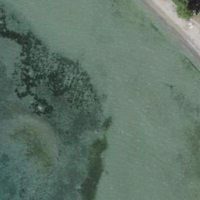
EUNIS habitat code: 14
Species observed at this site:
Chroicocephalus ridibundus
Phalacrocorax carbo
Cygnus olor
Alopochen aegyptiaca